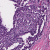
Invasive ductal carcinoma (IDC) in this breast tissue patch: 1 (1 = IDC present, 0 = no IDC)